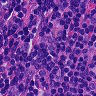
Metastatic tissue present: no